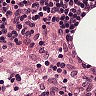
Metastatic tissue present: no